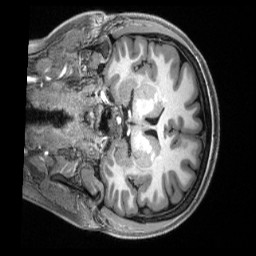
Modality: T1w
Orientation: coronal
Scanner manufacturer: siemens
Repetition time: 2.5 s
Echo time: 0.00231 s